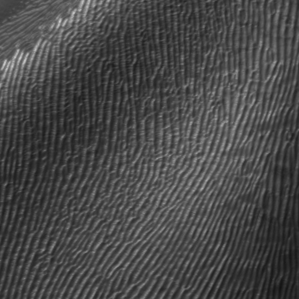
Label: frost